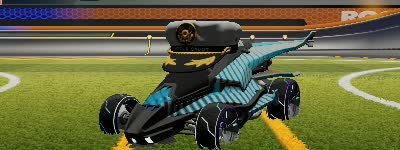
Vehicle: aftershock